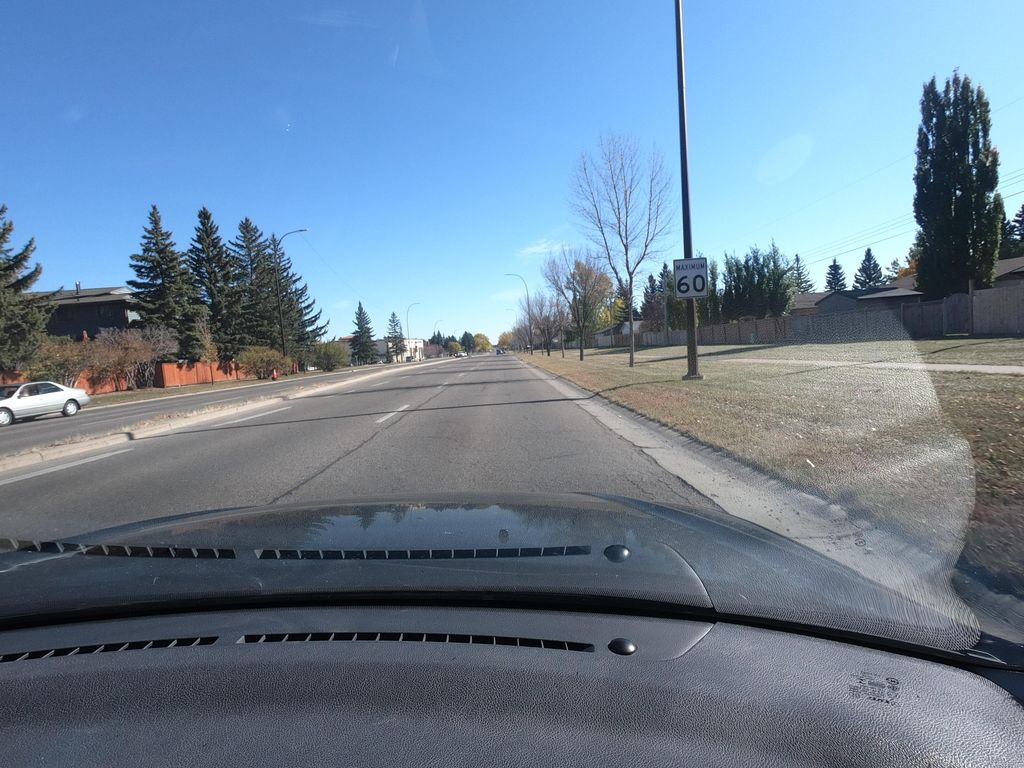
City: calgary